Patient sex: F
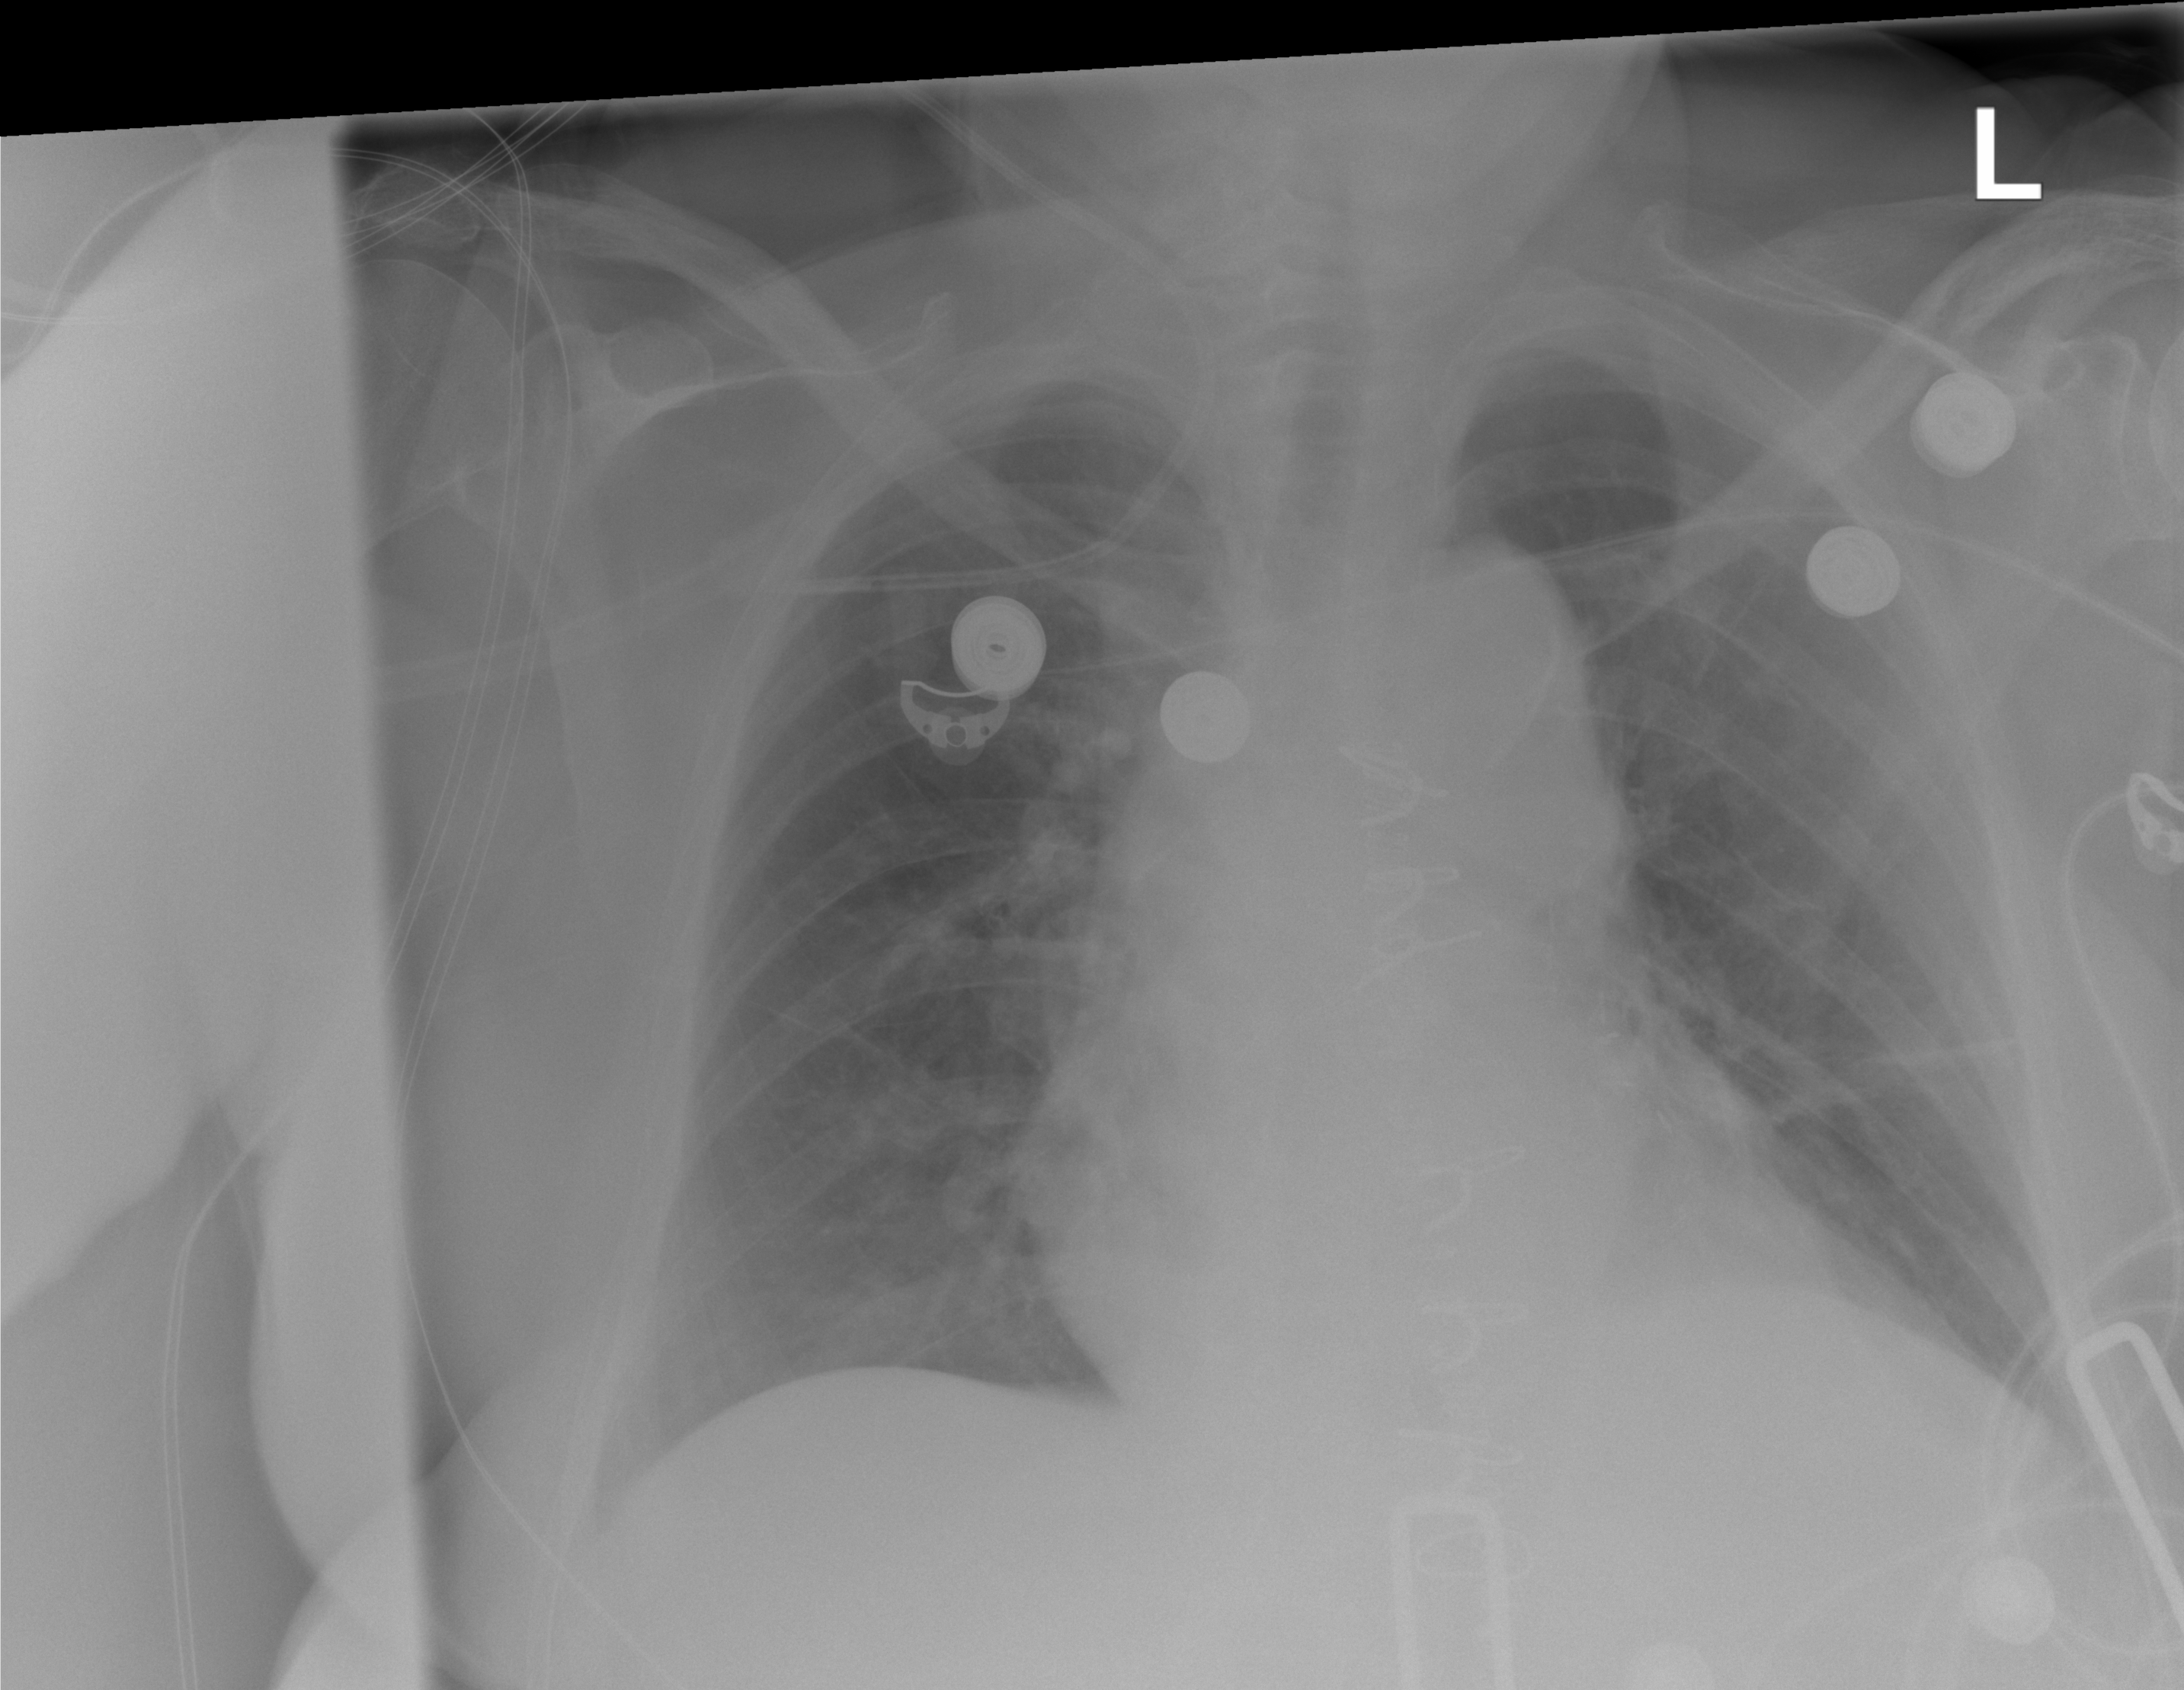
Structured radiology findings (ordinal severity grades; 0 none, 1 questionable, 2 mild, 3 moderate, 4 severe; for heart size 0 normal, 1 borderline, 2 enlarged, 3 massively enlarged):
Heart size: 2
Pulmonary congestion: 2
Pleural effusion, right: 0
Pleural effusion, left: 0
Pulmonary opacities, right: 0
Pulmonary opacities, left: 0
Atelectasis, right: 0
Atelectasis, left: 2